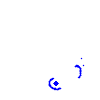
Particle: pion